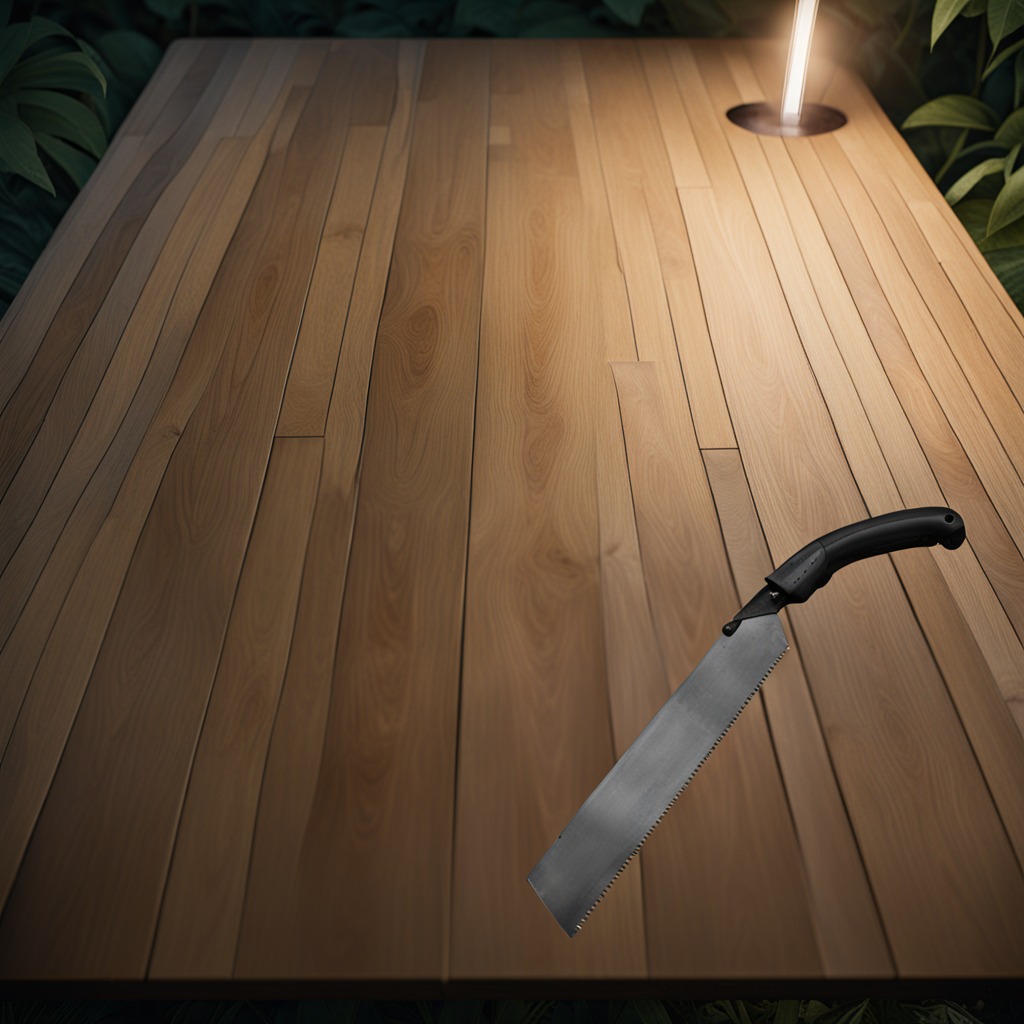
A handheld metal saw is lying on the wooden table.